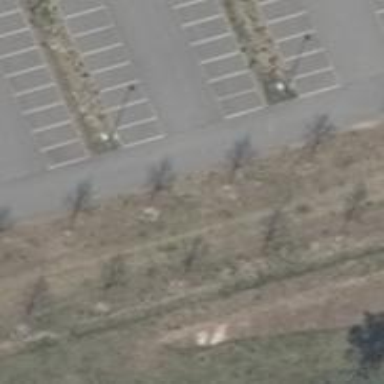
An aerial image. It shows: Asphalt parking aisle designated as service road.